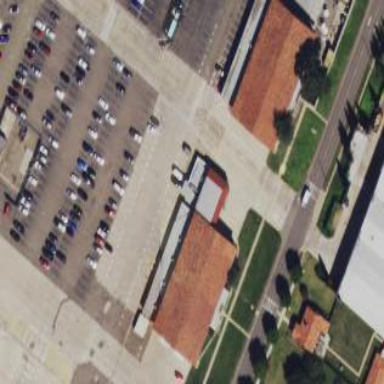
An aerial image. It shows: Military hangar with historical significance.